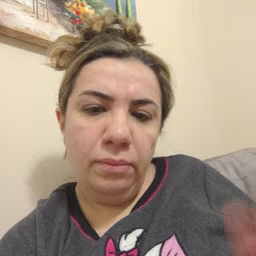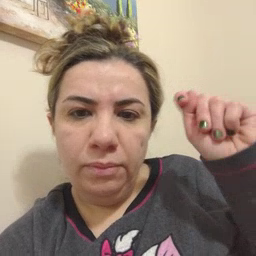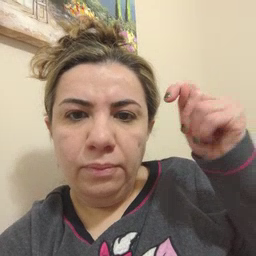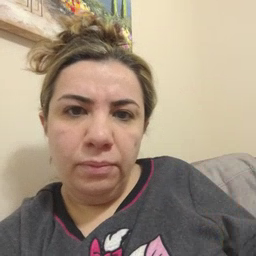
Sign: toy